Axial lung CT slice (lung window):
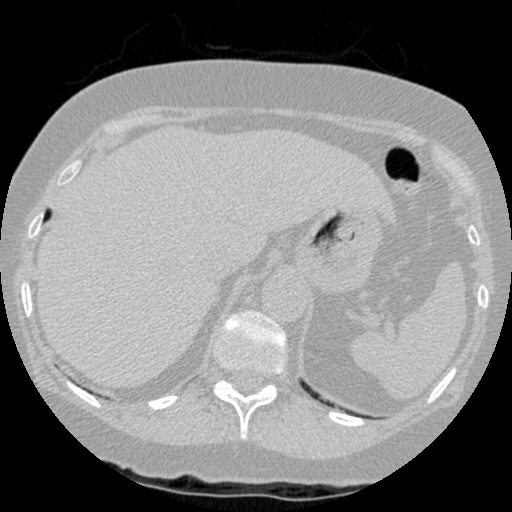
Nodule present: no